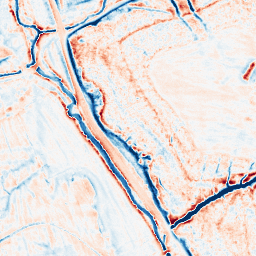
Category: edge_preserving
Decomposition family: anisotropic_diffusion
Decomposition parameters: iterations: 50
kappa: 10
gamma: 0.1
Upsampling method: bspline
Upsampling parameters: scale: 2
Upsampling scale: 2